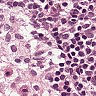
Metastatic tissue present: no